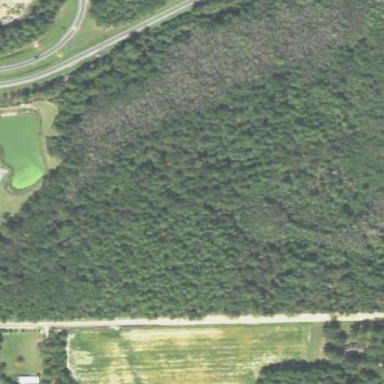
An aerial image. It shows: Woodland with needle-leaved trees.